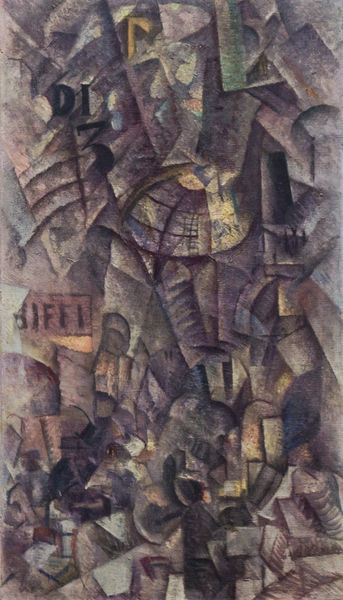
Titel: La galleria di Milano
Künstler: Carlo Carrà
Standort: Milano
Institution: Collezione G. Mattioli
Schlagwörter: gelb, grün, kubismus, kubistisch, menschen, ocker, stadt, bewegung, braun, frankreich, grau, licht, schwarz, straße, gebäude, haus, rot, beige, hochformat, malerei, gesicht, mensch, erde, häuser, figur, drei, rechts, arbeit, schrift, abstrakt, farben, flächen, formen, lila, linien, fabrik, figuren, zahlen, tiefe, abstraktion, collage, rechtecke, schild, rechteck, links, erdfarben, text, buchstaben, kreise, ecken, quadrate, geometrisch, violine, zahl, ziffer, picasso, geometrie, quadrat, vierecke, klee, kuben, moderne kunst, aufgetürmt, tief, kästen, splitter, zersplittert, analytisch, analytischer kubismus, synthetisch, braque, buchtaben, cubisme, spiegelschrift, eiffel, futurisme, lettre, biffi, goerges, kulmination, severini, textfetzen